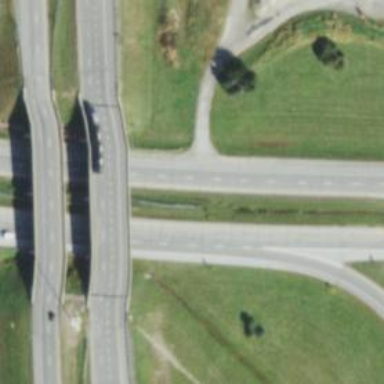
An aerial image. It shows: Motorway junction.